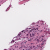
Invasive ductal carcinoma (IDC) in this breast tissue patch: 1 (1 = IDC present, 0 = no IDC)